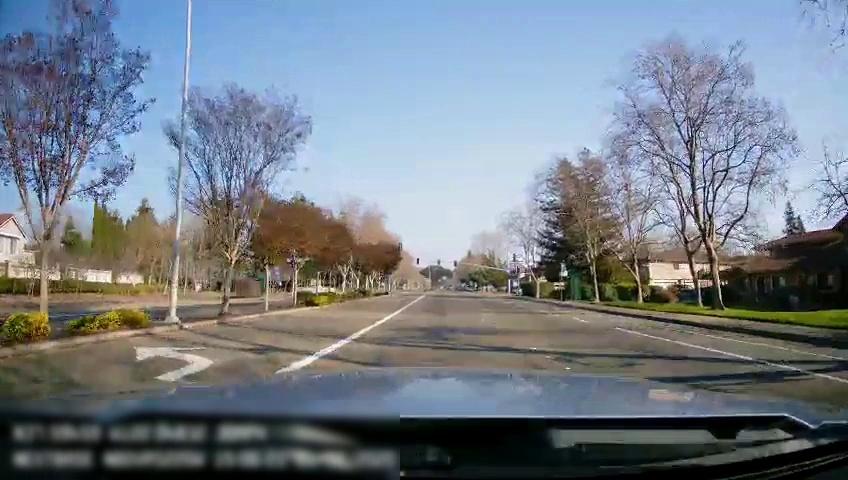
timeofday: Day
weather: Sunny
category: Drivable Space
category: Drivable Space
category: Lanes | Current Lane
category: Lanes | Alternate Lane
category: Lanes | Current Lane